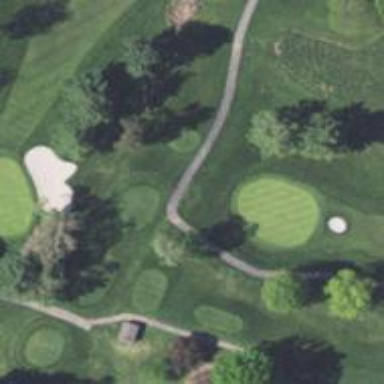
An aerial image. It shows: Path used for both walking and golf.